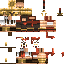
A male knight skin with medium skin, wearing blonde helmet dressed in a gold armor chest and brown robe bottom, featuring a closed mouth.